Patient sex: M
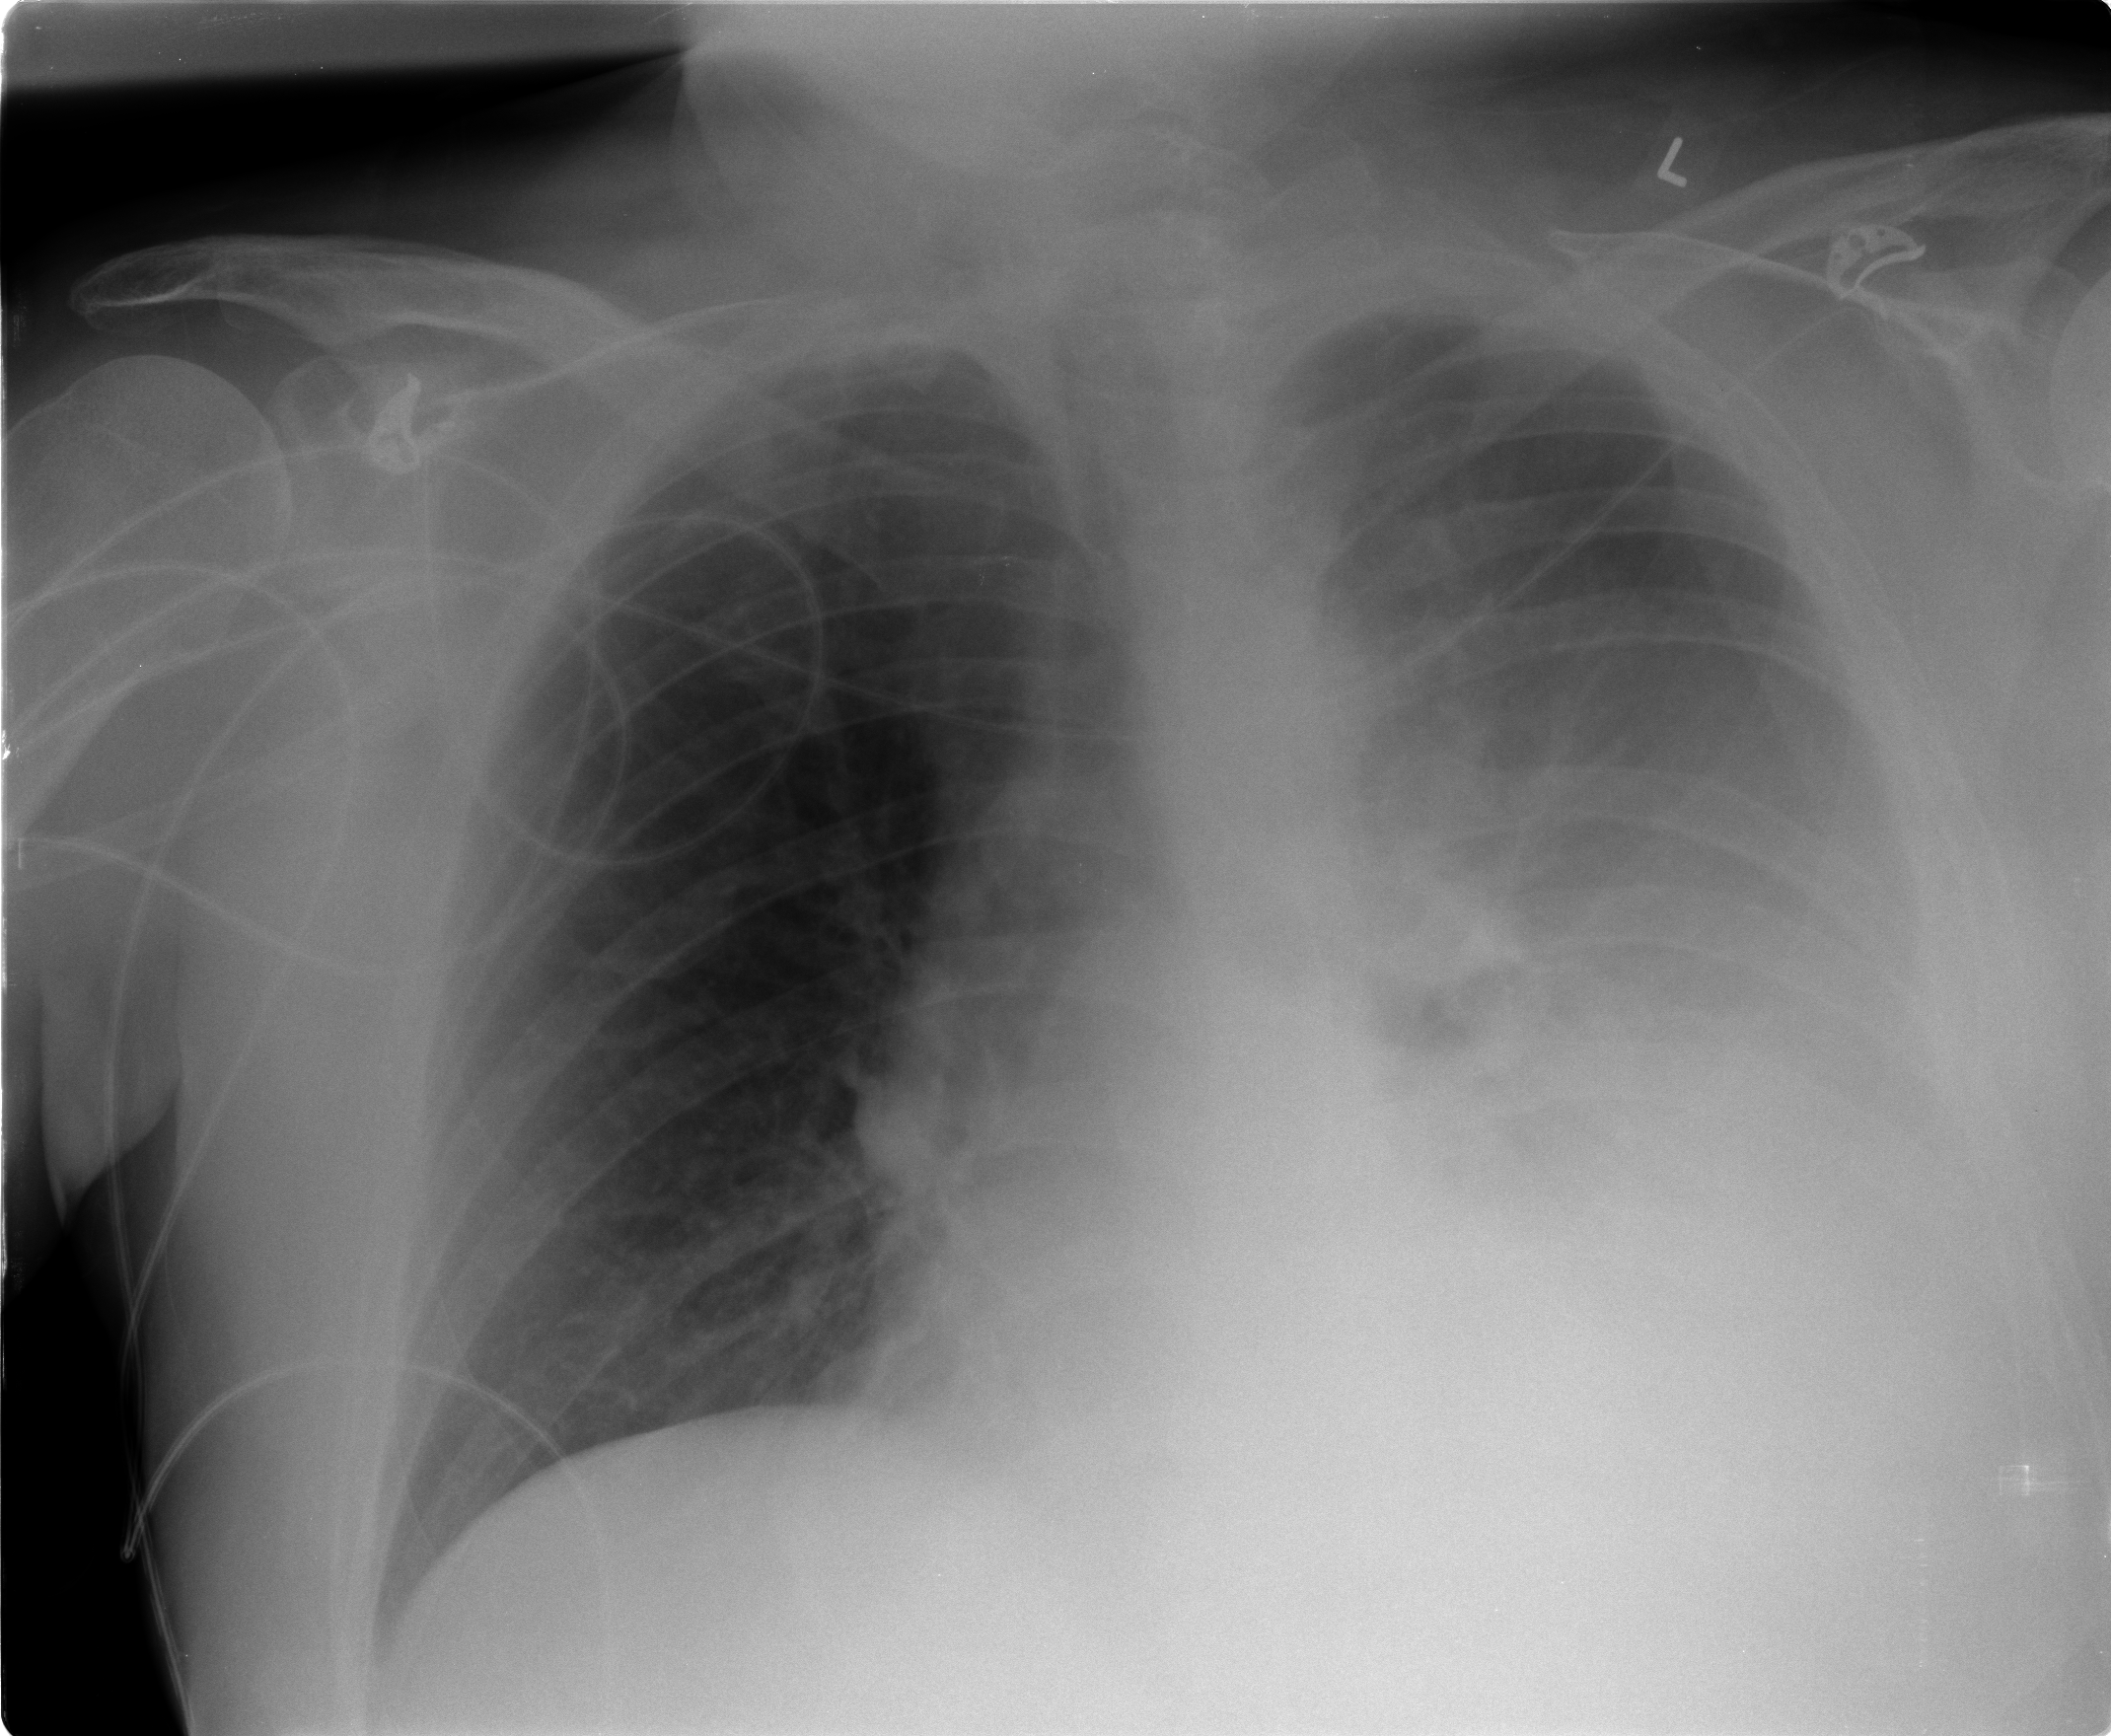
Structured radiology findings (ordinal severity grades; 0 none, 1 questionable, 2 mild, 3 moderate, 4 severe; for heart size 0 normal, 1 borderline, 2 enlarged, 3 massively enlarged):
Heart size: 2
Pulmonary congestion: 2
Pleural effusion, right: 0
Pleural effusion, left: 3
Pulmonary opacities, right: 0
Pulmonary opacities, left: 0
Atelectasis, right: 2
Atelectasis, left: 3